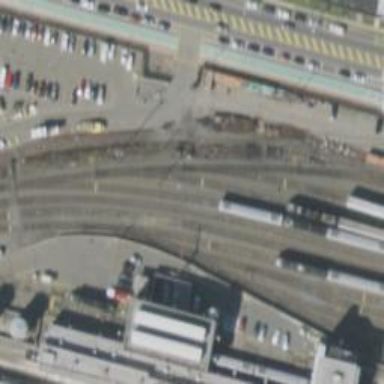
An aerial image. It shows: Railway yard in service.